Interaction volume radius: 5 \u00c5
Interaction volume height: 20 \u00c5
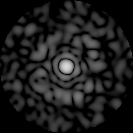
Disorder parameter: 0.8409